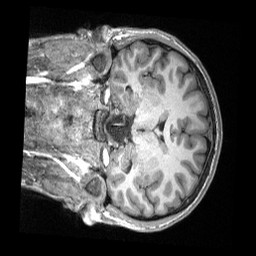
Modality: T1w
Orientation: coronal
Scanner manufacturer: siemens
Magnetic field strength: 3 T
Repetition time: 2.3 s
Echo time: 0.00308 s